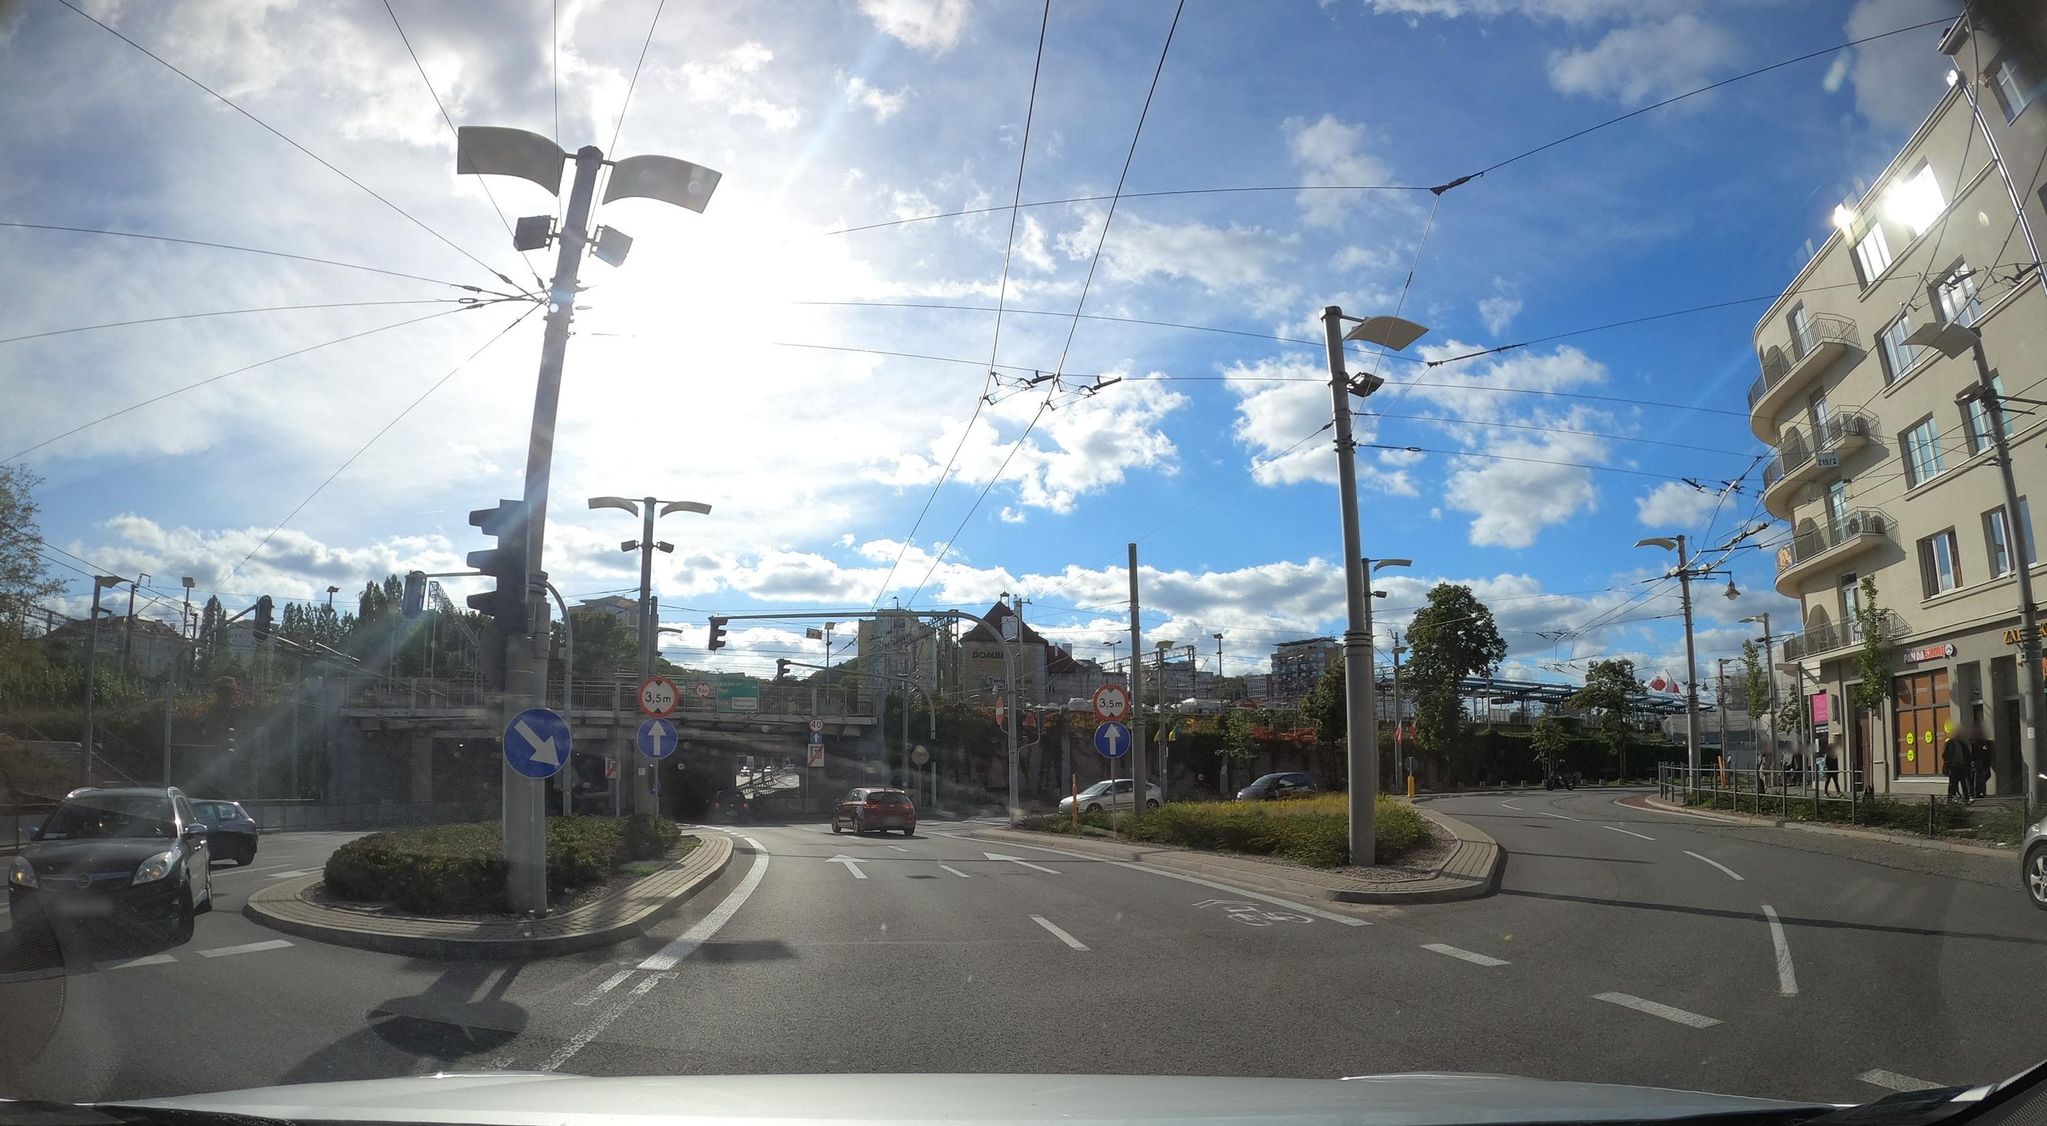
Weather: cloudy
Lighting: day
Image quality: good
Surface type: driving surface
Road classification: primary_link
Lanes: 2
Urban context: urban centre
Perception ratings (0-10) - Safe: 3.49, Lively: 6.52, Beautiful: 4.52, Boring: 2.72, Depressing: 4.42, Wealthy: 2.01